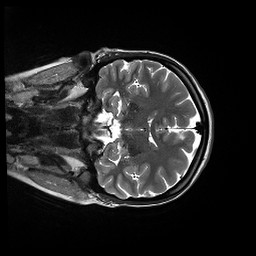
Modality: T2w
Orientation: coronal
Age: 21
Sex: female